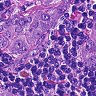
Metastatic tissue present: yes